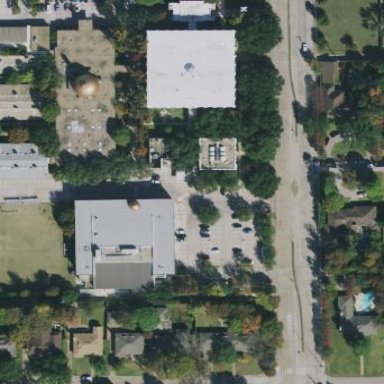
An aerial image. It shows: Church which is place of worship.